Question: I have an 'ArrayList' with user accounts stored into a text file, each account represents a virtual bank account.
What is the most efficient way for me to update the balance of an account, after a user decides to add, or withdraw money?
I have successfully retrieved the balance, just need to save it.
Here is what I have so far, most of the magic happens in the ATM and Bank classes
'''
public class ATM {
public static void main(String[] args) throws IOException {
Bank bank = new Bank();
double balance = 0;
// Welcome screen
String dash = "-------------------
";
System.out.print(dash);
System.out.print("Welcome to the Bank
");
System.out.print(dash);
System.out.println("Do you have an account with us? (y/n) ");
Scanner scanner = new Scanner(System.in);
String answer = scanner.nextLine();
while (true) {
if (answer.equalsIgnoreCase("y")) {
System.out.println("Username: ");
String userName = scanner.next();
System.out.println("PIN: ");
int pin = scanner.nextInt();
bank.hasUser(userName, pin);
if (bank.hasUser(userName, pin)) {
User.balance = bank.getBalance(userName, pin, balance);
bank.menu();
break;
} else if (!bank.hasUser(userName, pin)) {
System.out.println("
** Incorrect username or password, please try again**
");
}
} else if (answer.equalsIgnoreCase("n")) {
Bank.newUser();
break;
} else {
System.out.println("
That's not an option, do you have an account with us?");
}
}
}
}
'''
'''
public class Bank {
public static void newUser() {
// new user is created
String dash = "-------------------
";
Scanner scanner = new Scanner(System.in);
System.out.println("Enter your full name below (e.g. John M Smith): ");
String name = scanner.nextLine();
System.out.println("Create a username: ");
String userName = scanner.nextLine();
System.out.println("Enter your starting deposit amount: ");
double balance = scanner.nextDouble();
System.out.print(dash);
System.out.print("Generating your information...
");
System.out.print(dash);
int pin = PIN();
String accountNum = Bank.accountNum();
User user = new User(name, userName, pin, accountNum, balance);
// new user gets added to the array list
Bank.users.add(user);
try {
File file = new File("users.text");
if (!file.exists()) {
file.createNewFile();
}
FileWriter fw = new FileWriter(file.getAbsoluteFile(), true);
BufferedWriter bw = new BufferedWriter(fw);
bw.append(String.valueOf(Bank.users + "
"));
bw.close();
} catch (IOException e) {
e.printStackTrace();
}
}
public void menu() {
while (true) {
System.out.print("
1");
System.out.print(" - Acount Summary ");
System.out.print("3");
System.out.print(" - Deposit Money
");
System.out.print("2");
System.out.print(" - Withdraw Money ");
System.out.print("4");
System.out.print(" - Exit
");
System.out.print("I would like to:
");
Scanner bscanner = new Scanner(System.in);
int mc = bscanner.nextInt();
if (mc == 1) {
System.out.print("Your current balance is: $"
+ User.getBalance() + "
");
} else if (mc == 2) {
System.out.print("Enter withdrawl amount: ");
double wd = bscanner.nextDouble();
User.balance -= wd;
System.out.println("
$" + User.getBalance()
+ " is your new account balance.");
} else if (mc == 3) {
System.out.print("Enter deposit amount: ");
double dp = bscanner.nextDouble();
User.balance += dp;
System.out.println("
$" + User.getBalance()
+ " is your new account balance.");
} else if (mc == 4) {
System.exit(0);
} else {
System.out
.print("
That's not an option, please select an option listed below!
");
}
}
}
public boolean hasUser(String userName, int pin) {
try {
BufferedReader reader = new BufferedReader(new FileReader(
"users.text"));
String line;
while ((line = reader.readLine()) != null) {
line = line.replaceAll("[\[\]]", "");
String[] tokens = line.split(",");
if (userName.equals(tokens[1])
&& pin == Integer.parseInt(tokens[3])) {
return true;
}
}
} catch (Exception ex) {
ex.printStackTrace();
}
return false;
}
public double getBalance(String userName, int pin, double balance) {
boolean r = false;
try {
BufferedReader br = new BufferedReader(new FileReader("users.text"));
String line;
while ((line = br.readLine())!= null) {
line = line.replaceAll("[\[\]]", "");
String[] num = line.split(",");
if (userName.equals(num[1]) && pin == Integer.parseInt(num[3])) {
r = true;
}
if (r) {
balance = Double.parseDouble(num[4]);
}
}
} catch (Exception e) {
e.printStackTrace();
}
return balance;
}
// array list for users
static ArrayList users = new ArrayList();
{
};
}
'''

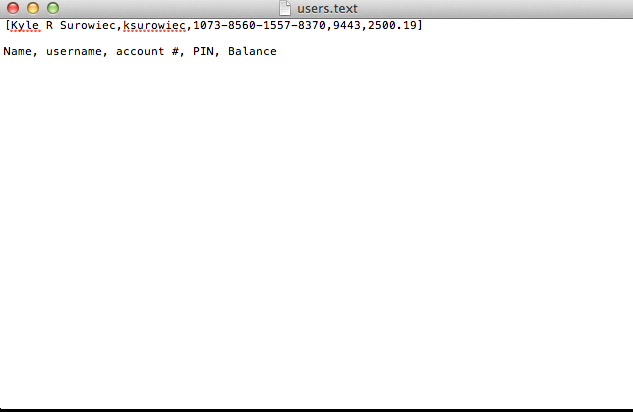
Answer: A good way to do this would be to keep the accounts in ArrayList (as you are doing) and then just save the whole text file again. If you are dealing with small amounts of data it would not take very long. (A better way to think about optimizing is not re-opening the file every time you need to access it's data, just keep it in an array list).
Also, you may not need to save the file after every change. If you are the only app using the file try just saving it when you get closed.
If you want really good performance you will need a data base.